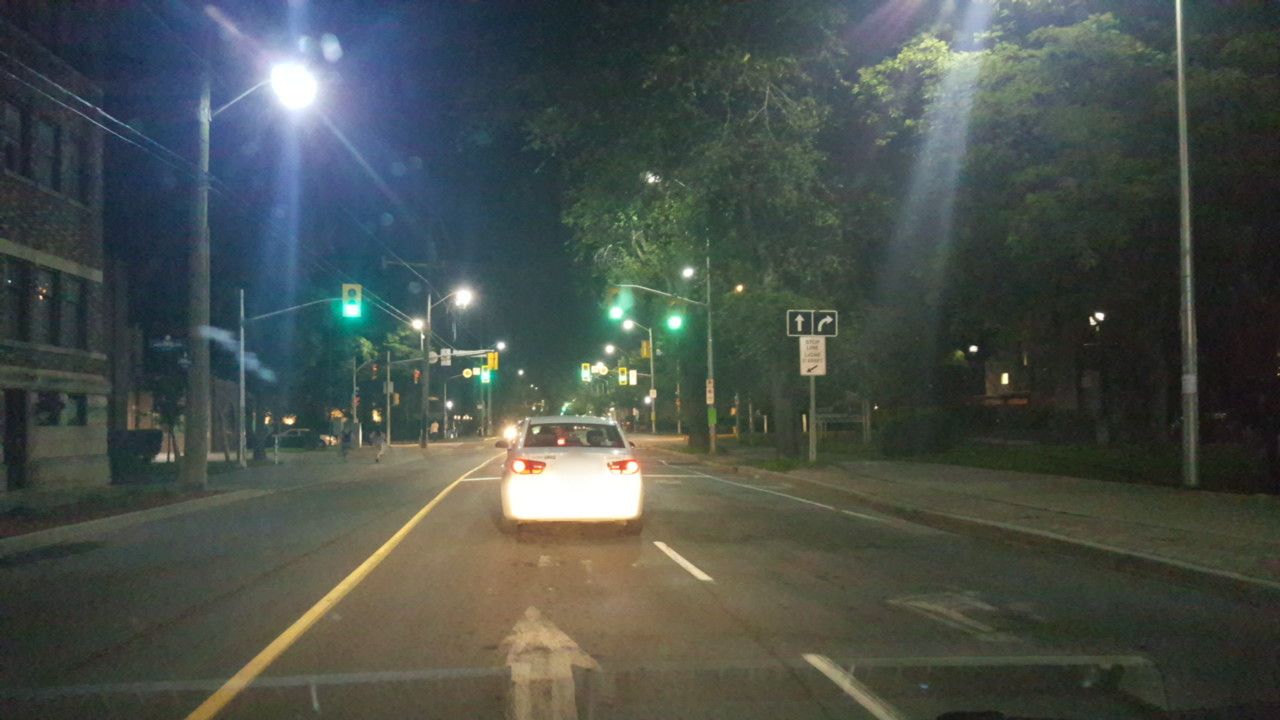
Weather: clear
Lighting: night
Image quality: slightly poor
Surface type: driving surface
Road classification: secondary
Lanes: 4
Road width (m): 2, 1.5
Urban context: urban centre
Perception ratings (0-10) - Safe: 1.34, Lively: 3.88, Beautiful: 7.69, Boring: 0.63, Depressing: 1.42, Wealthy: 5.39